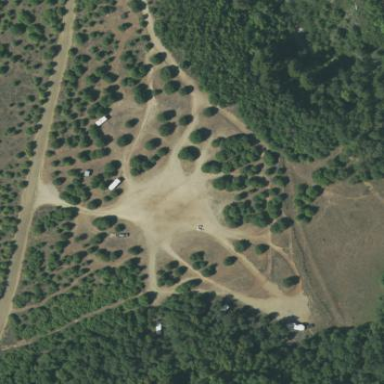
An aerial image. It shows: Campsite designated for tourism.